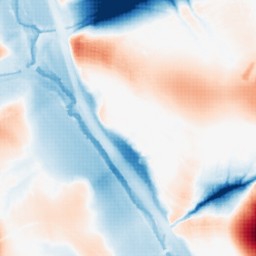
Category: morphological
Decomposition family: tophat_combined
Decomposition parameters: size: 50
Upsampling method: sinc_blackman
Upsampling parameters: scale: 8
kernel_size: 16
Upsampling scale: 8